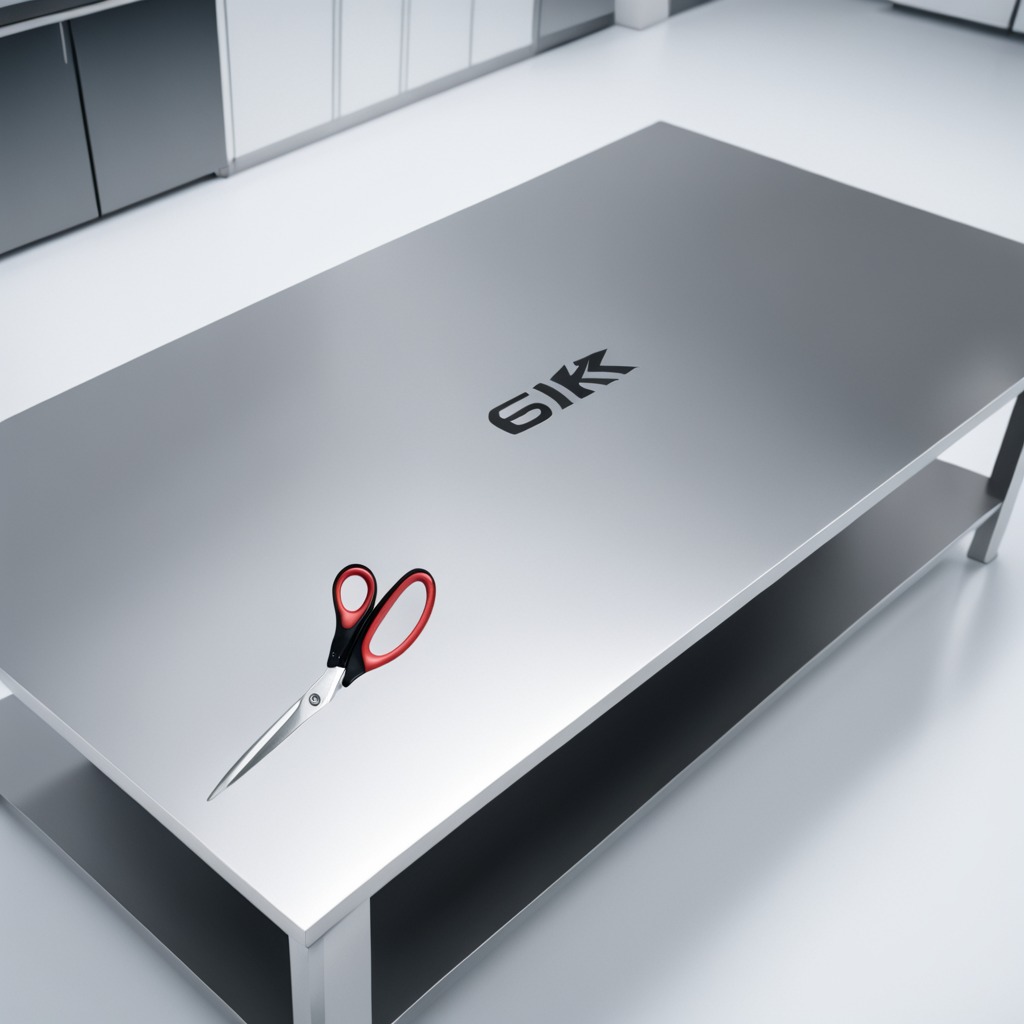
A scissor is lying on the stainless steel table.